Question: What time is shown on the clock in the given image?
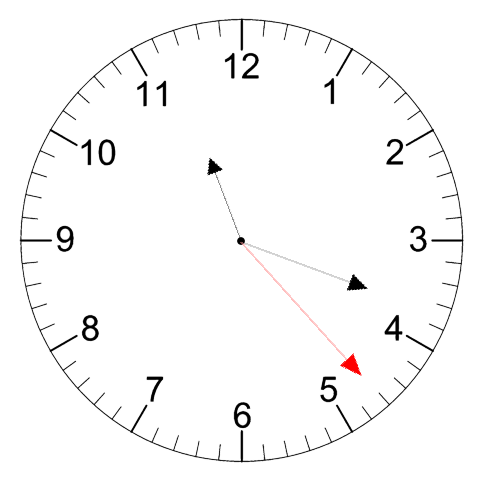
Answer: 11:18:23